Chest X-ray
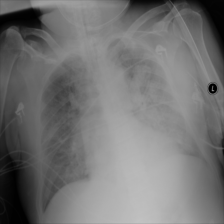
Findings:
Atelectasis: negative
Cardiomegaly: positive
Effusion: positive
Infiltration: positive
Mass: negative
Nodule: negative
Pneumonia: negative
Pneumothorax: negative
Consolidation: negative
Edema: negative
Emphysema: negative
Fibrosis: negative
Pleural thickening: negative
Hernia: negative